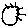
Label: sun